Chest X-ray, PA view. Patient: 55 years old, sex F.
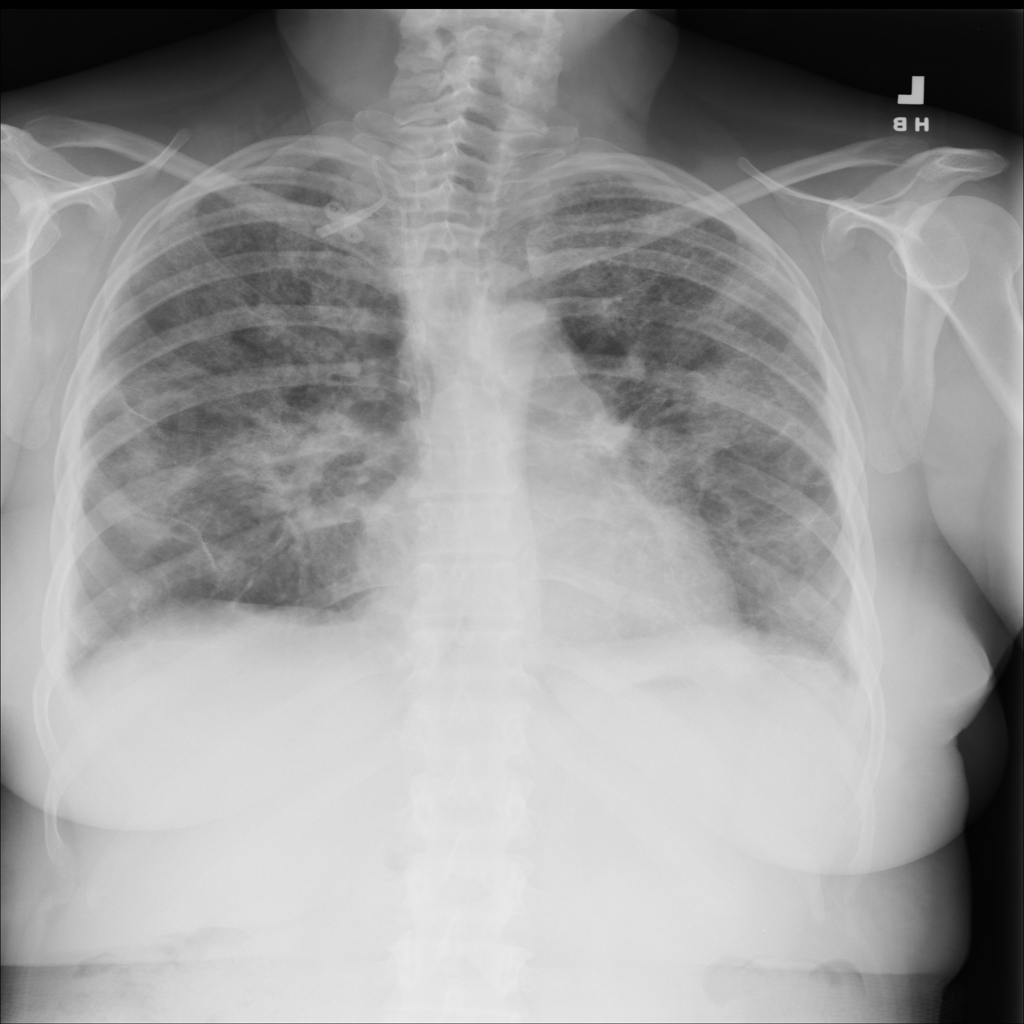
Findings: No Finding